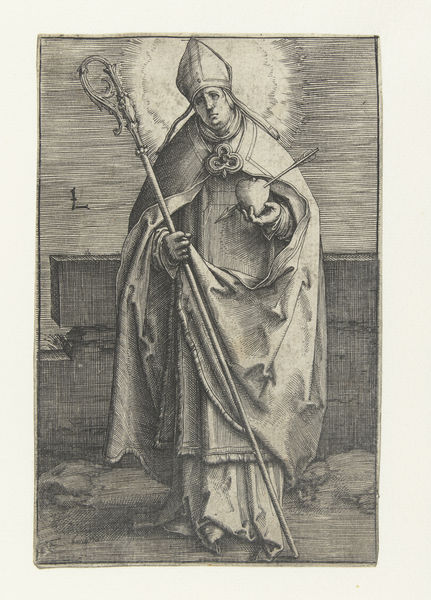
Titel: De heilige Gerardus
Künstler: Lucas van Leyden
Standort: Amsterdam
Institution: Rijksmuseum
Schlagwörter: gewand, mantel, apfel, kopfbedeckung, stab, bischof, heiligenschein, klerus, heiliger, mitra, herz, pfeil, bischofsstab, aura, durchbohrtes herz